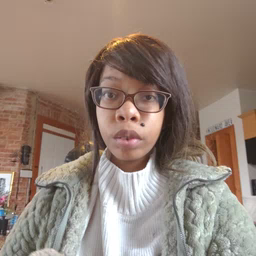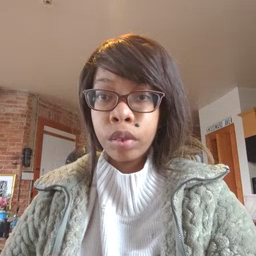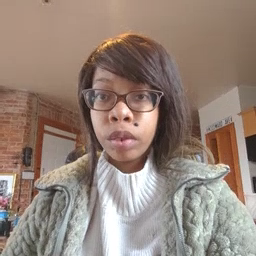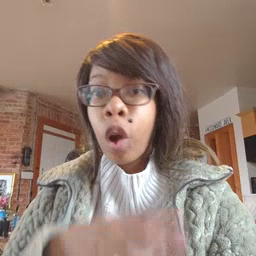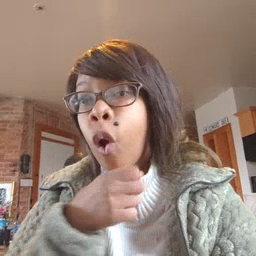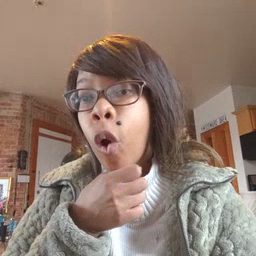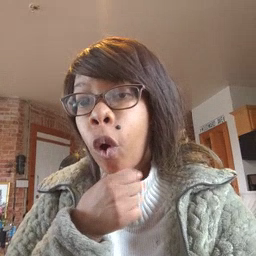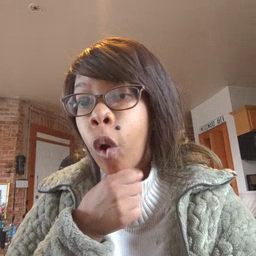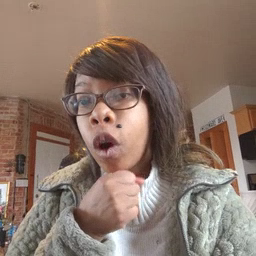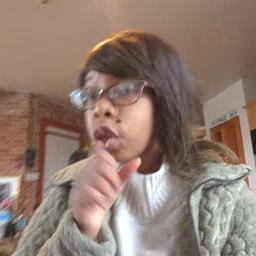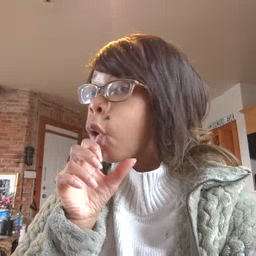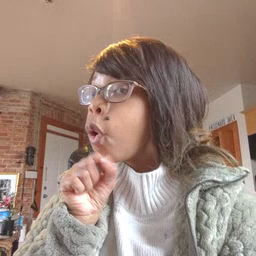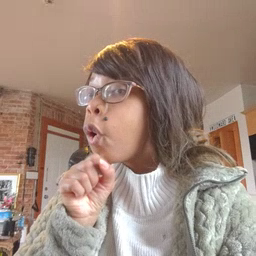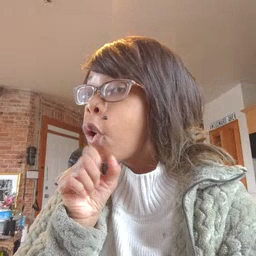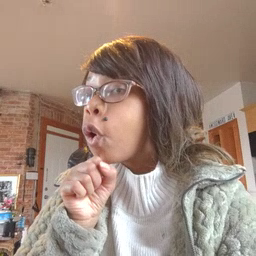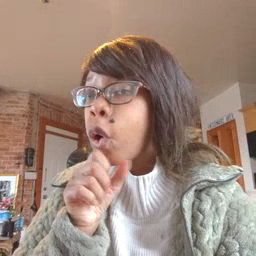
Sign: orange